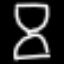
Label: hourglass